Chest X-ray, AP view. Patient: 55 years old, sex F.
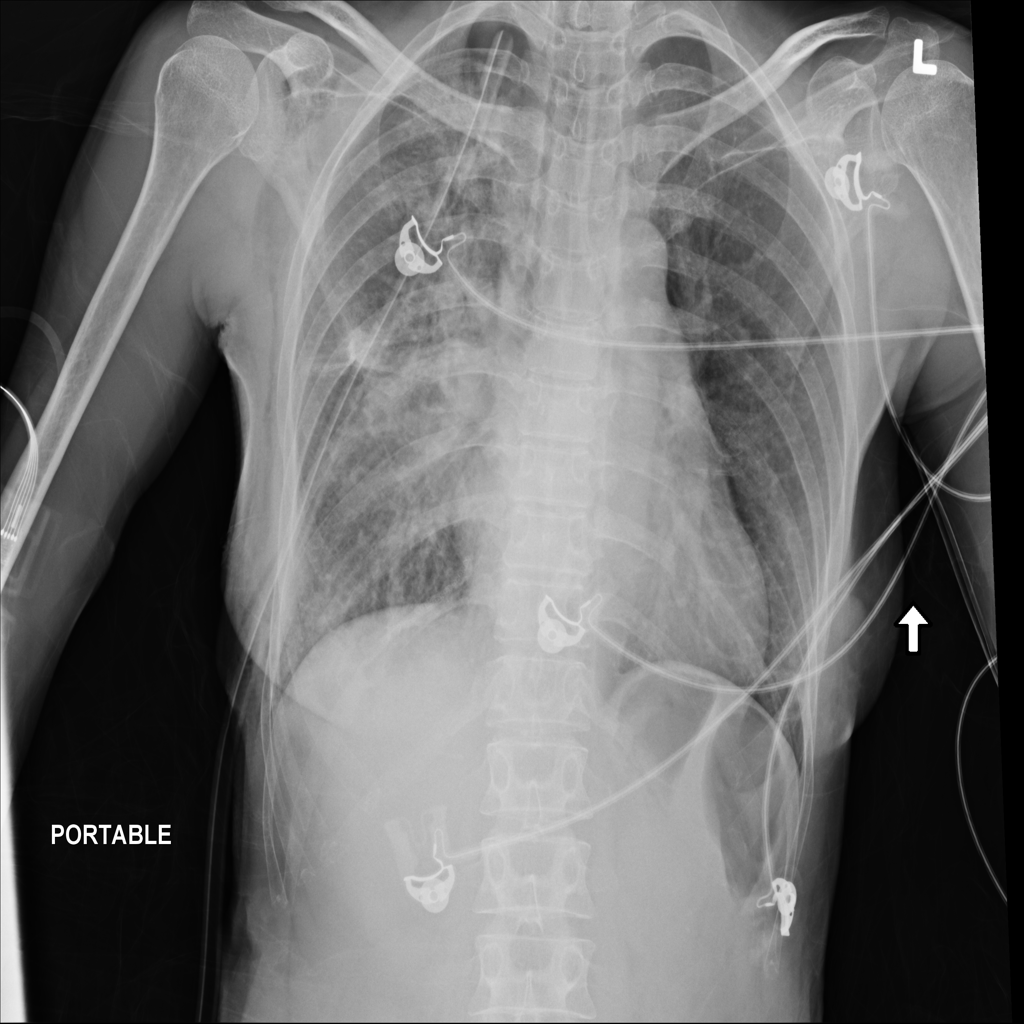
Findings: Pneumothorax